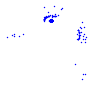
Particle: pion